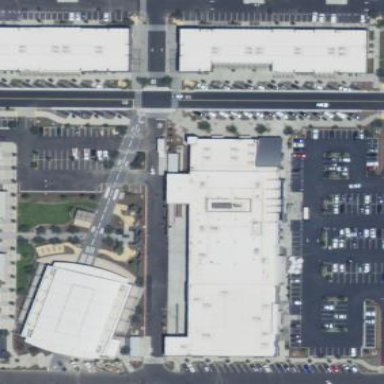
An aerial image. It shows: Supermarket building.